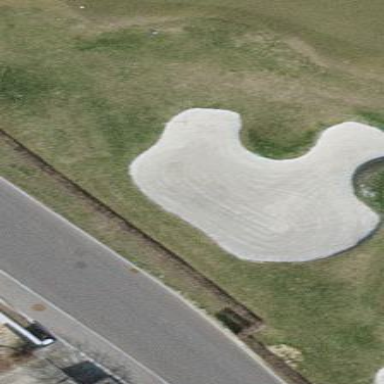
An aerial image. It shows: Golf bunker filled with natural sand.